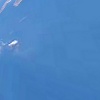
Label: water